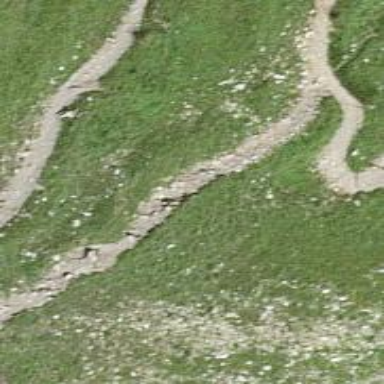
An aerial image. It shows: Path.